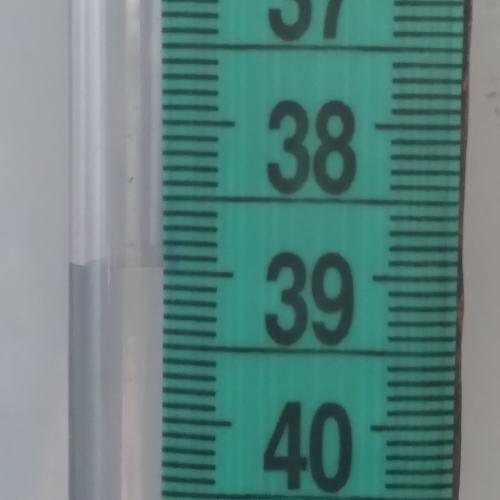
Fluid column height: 39.0 cm